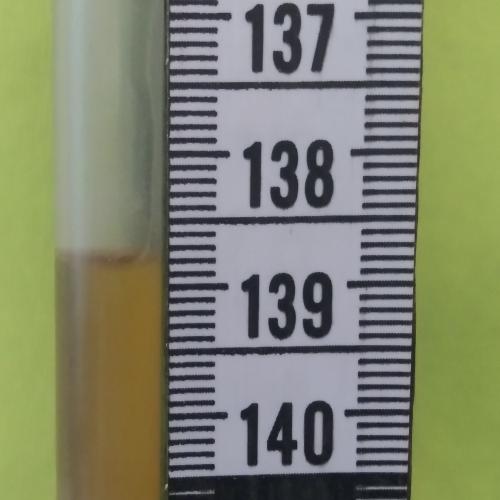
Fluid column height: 138.8 cm